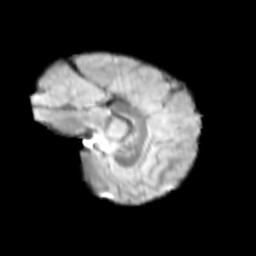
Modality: T2w
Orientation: sagittal
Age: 9
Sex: female
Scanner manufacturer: siemens
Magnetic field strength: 3 T
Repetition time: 3.8 s
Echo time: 0.07 s